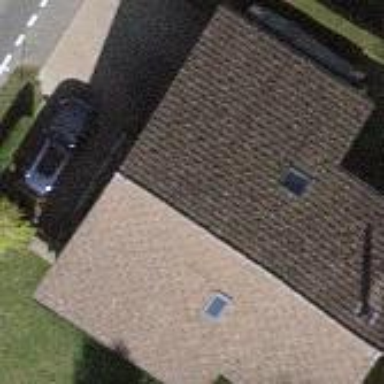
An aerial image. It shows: Simple and straightforward house.